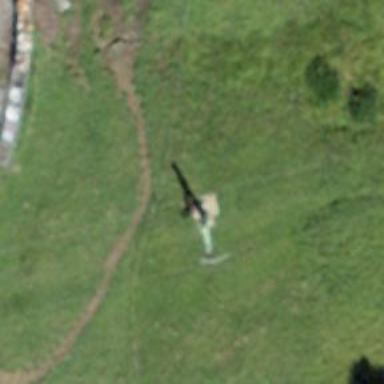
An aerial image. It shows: Pylon for aerialway.